Question: I'm making a setup program for an app I wrote. I'm using the Visual Studio setup template, using InstallShield. The wizard (not Merlin, unless it's Olsen, maybe) asks me about required software:

My app is built on a machine with both Windows 7 and Windows 8.1 installed. The app uses .NET Framework 4.5
Do I need to select "Microsoft .NET Framework 4.5 Full package" in the "Project Assistant > Installation Requirements" section of the Installshield wizard above, or...???
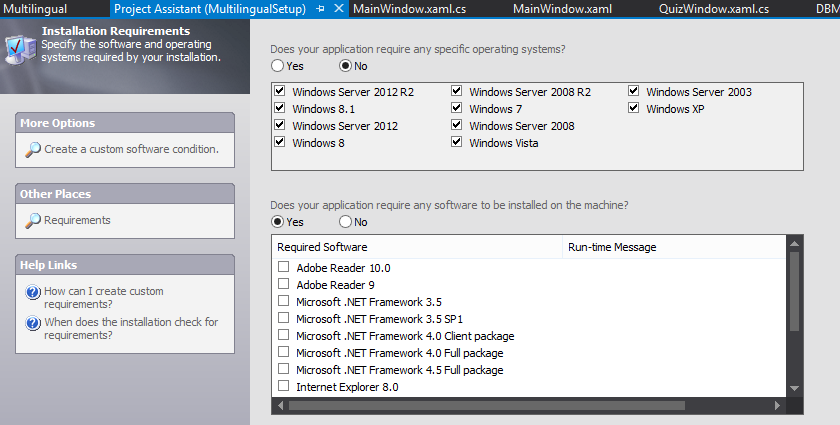
Answer: The answer will be in your WPF project settings and app.config. WPF was released in .NET 3.0 as I recall so you might be targeting 3.0, 3.5, 4.0 client, 4.0 full, 4.5 (full) or 4.5.1. If 3.0 or 3.5 you might have an app.config that says run on CLR 2 or 4. From there you tell InstallShield what kind of gate checks it should perform (if any). It might not be the end of the world if you just install the app and when you click the shortcut you get a friendly message telling the user what version to install.